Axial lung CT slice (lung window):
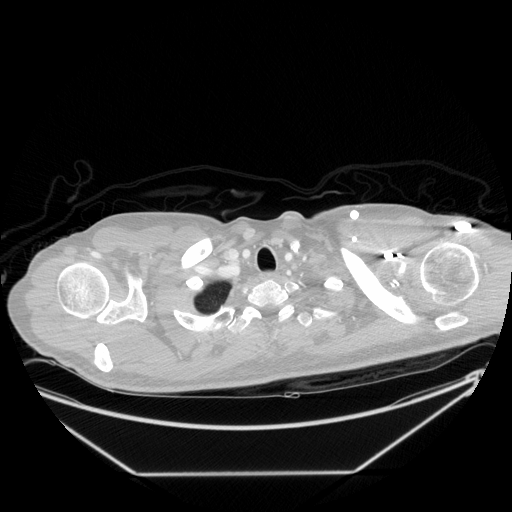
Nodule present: no